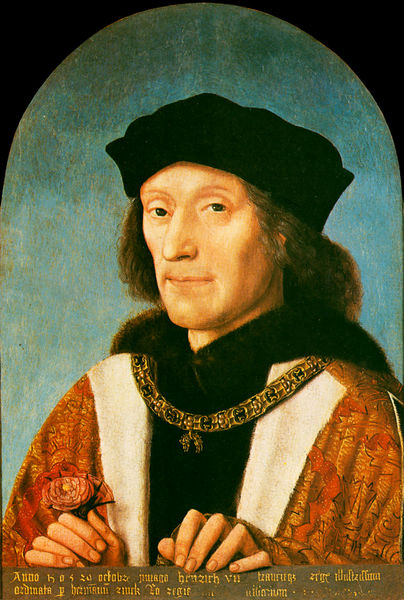
Titel: Henry VII
Künstler: Michiel Sittow
Schlagwörter: blau, mann, umhang, blume, finger, hut, orange, schwarz, türkis, rose, rot, muster, pelz, hände, portrait, geistlicher, gewand, gold, mantel, fell, kopfbedeckung, kette, bischof, brokat, barett, pelzkragen, amulett, jacquard